Question: Say,I have two tables T1 and T2(in sql). I only want to keep the rows in T1 which have same value of a column between these tables. How should I do it!?

Here T1.Status and T2.Status contain the same value and I would like to keep only these two rows in T1 deleting other ones from T1. How will it be possible(faster in query because there will be a thousands of rows)!?
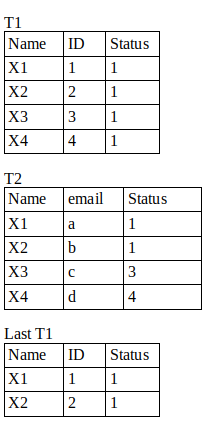
Answer: 'NOT EXISTS' and a correlated subquery can be used to check, if no matching record exists.
'''
DELETE FROM t1
WHERE NOT EXISTS (SELECT *
FROM t2
WHERE t2.name = t1.name
AND t2.status = t1.status);
'''